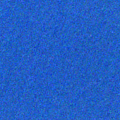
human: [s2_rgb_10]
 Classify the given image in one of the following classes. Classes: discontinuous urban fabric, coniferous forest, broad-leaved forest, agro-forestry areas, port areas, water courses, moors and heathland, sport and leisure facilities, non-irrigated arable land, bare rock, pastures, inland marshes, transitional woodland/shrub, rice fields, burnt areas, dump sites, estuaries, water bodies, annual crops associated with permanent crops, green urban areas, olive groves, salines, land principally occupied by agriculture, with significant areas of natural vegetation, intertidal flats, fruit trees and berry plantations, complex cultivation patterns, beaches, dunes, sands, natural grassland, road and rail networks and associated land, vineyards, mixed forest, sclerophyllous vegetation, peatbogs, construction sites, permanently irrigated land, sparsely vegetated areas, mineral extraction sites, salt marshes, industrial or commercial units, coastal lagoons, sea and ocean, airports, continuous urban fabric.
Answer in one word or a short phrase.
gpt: sea and ocean